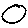
Label: circle